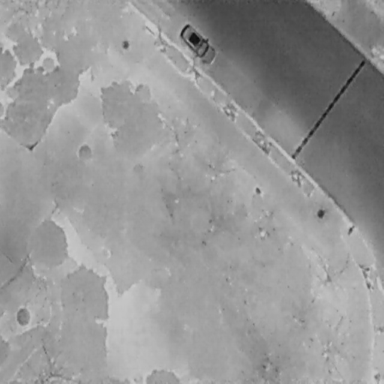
There is a Car in the infrared image.